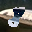
Label: 8